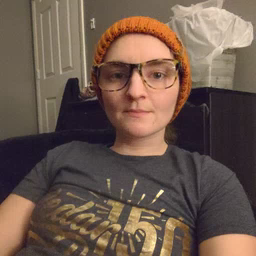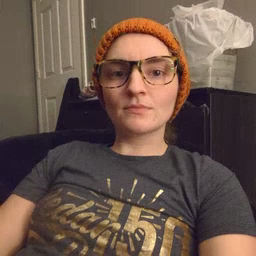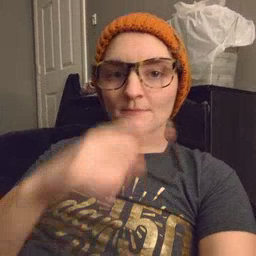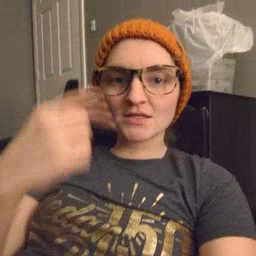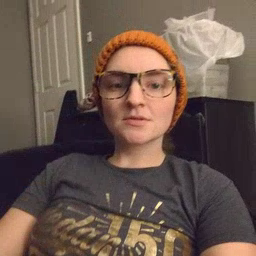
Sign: black